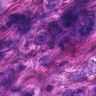
Metastatic tissue present: yes